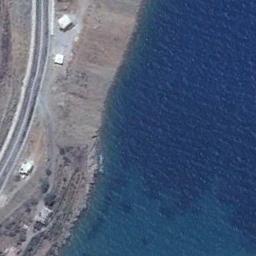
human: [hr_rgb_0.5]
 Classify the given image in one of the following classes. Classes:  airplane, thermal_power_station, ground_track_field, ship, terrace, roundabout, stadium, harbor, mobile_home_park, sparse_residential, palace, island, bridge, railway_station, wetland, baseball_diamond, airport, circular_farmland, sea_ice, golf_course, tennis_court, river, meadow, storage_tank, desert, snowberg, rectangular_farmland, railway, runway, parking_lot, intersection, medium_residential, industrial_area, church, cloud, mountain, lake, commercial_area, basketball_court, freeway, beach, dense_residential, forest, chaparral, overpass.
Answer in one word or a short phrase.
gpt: beach